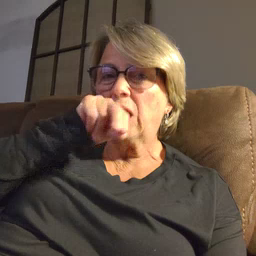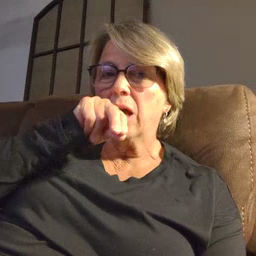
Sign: duck